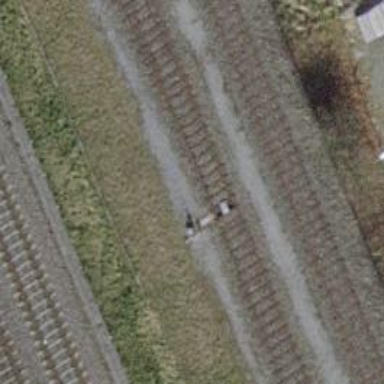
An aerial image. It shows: Railway switch.